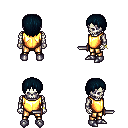
a pixel art fantasy rpg character, male body template, skeleton, gold chest armor, gold greaves, raven plain hairstyle, bracelets, metal boots, dagger, four views (front, back, left, right), 2x2 character sprite sheet, small pixel art, hard edges, no anti-aliasing